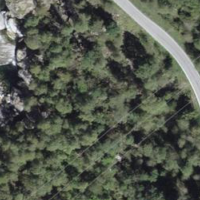
EUNIS habitat code: 44
Species observed at this site:
Parnassius apollo
Coenonympha pamphilus